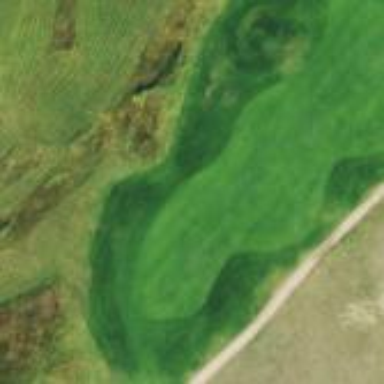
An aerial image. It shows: Grassy golf fairway.